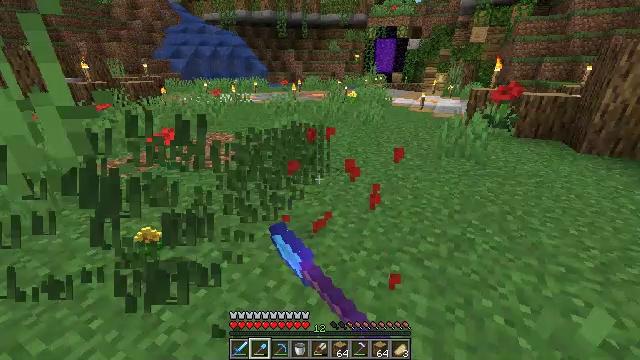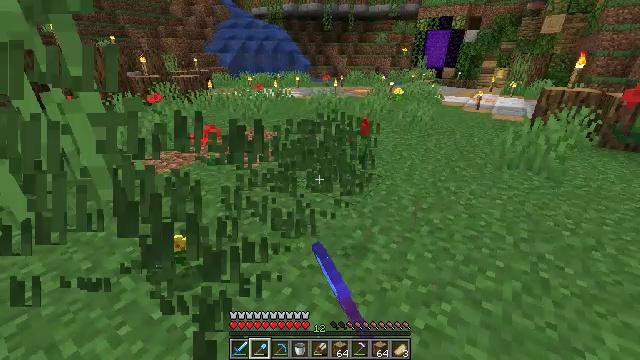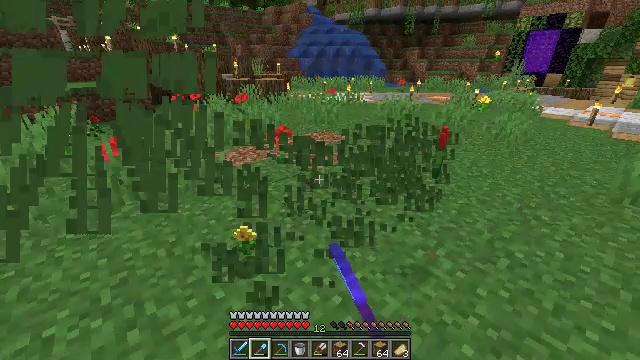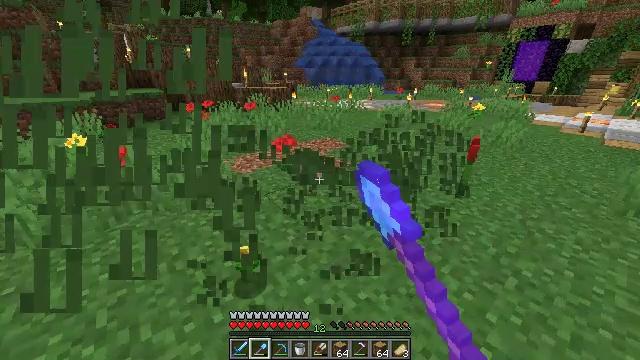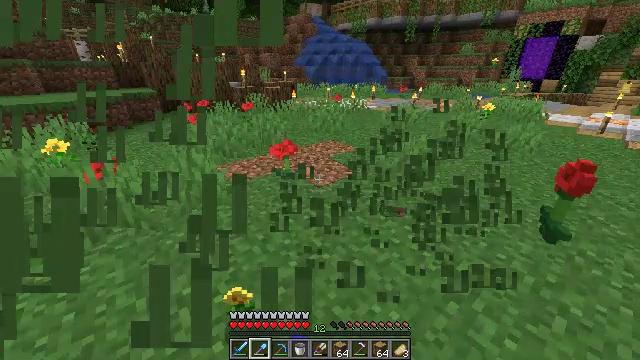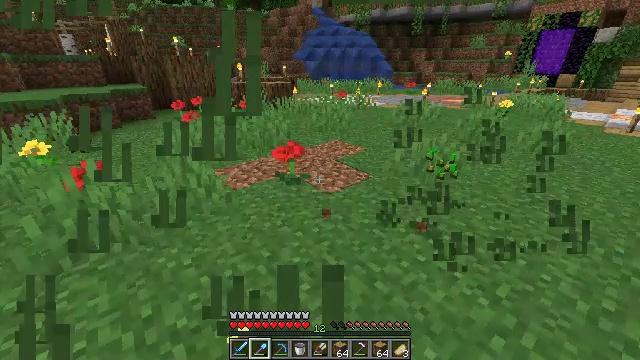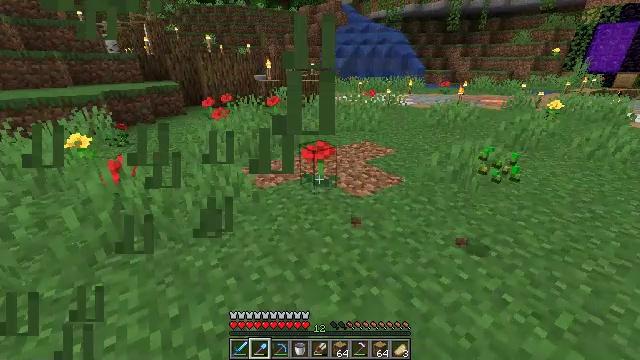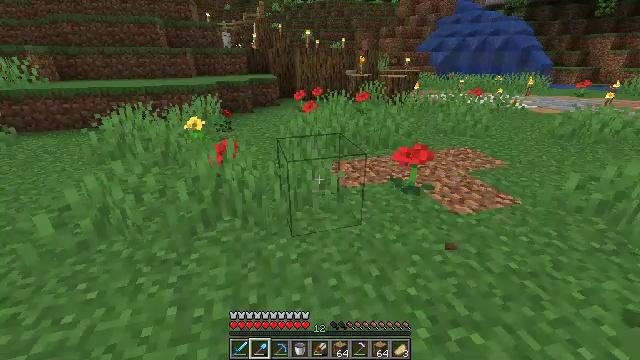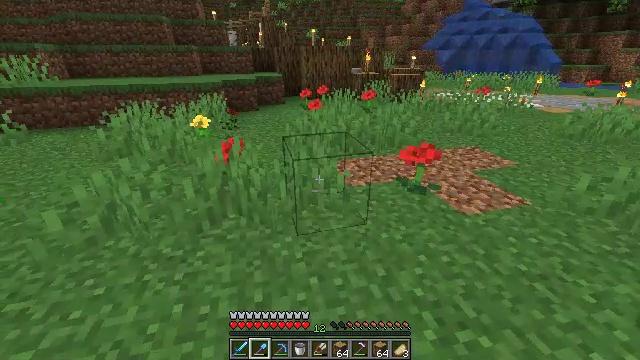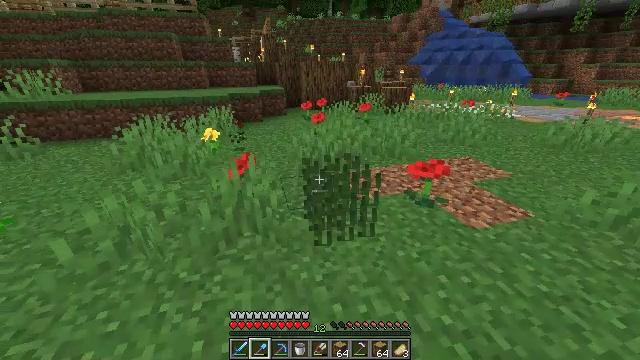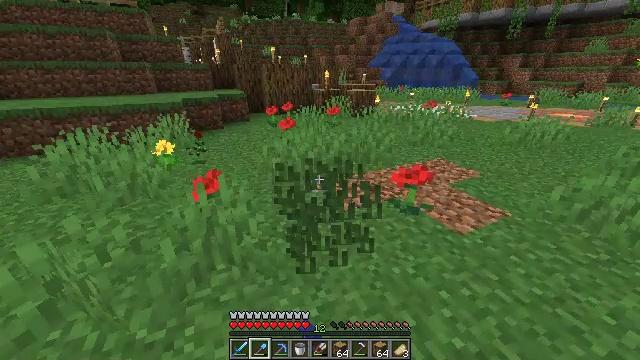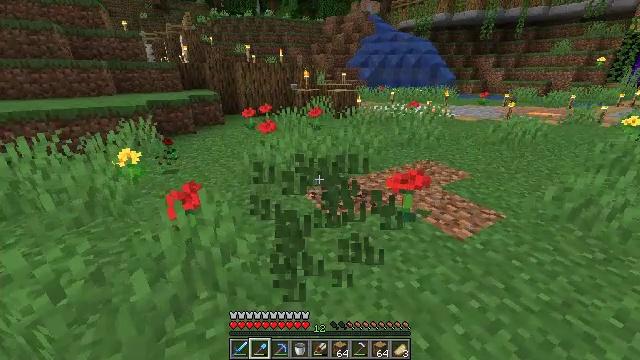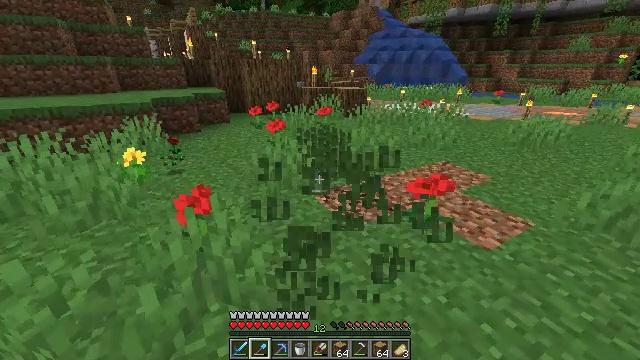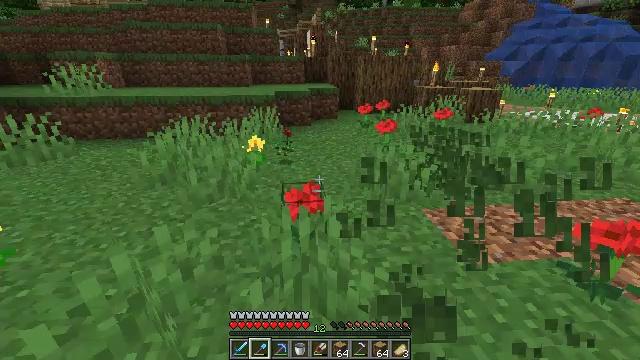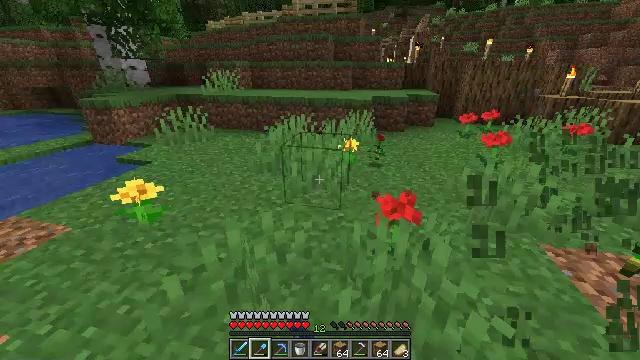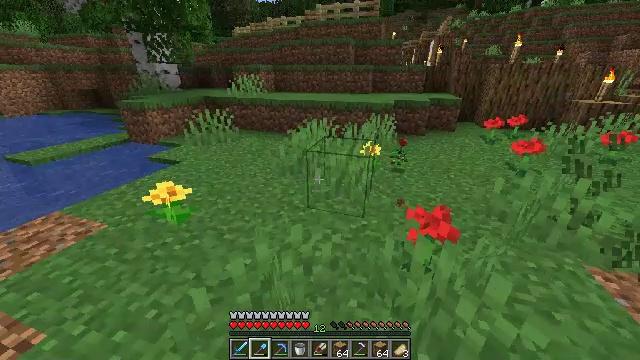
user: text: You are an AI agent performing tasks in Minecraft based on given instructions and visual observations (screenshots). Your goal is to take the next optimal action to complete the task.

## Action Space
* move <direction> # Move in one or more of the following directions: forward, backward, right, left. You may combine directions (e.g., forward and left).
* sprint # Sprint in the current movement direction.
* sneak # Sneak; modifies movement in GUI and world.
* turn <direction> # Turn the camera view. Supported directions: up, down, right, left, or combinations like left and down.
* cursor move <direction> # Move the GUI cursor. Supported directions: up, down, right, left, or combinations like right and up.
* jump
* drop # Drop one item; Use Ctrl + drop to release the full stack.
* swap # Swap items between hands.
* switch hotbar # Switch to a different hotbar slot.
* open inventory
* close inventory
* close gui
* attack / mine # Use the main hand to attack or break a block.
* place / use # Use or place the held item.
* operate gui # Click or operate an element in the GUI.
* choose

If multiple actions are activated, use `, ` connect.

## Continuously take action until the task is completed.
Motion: motion action
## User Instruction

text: Clear the ground by mining grass.
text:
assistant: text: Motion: move forward, turn left, attack / mine
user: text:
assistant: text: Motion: move forward, turn left, attack / mine
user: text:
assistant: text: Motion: move forward
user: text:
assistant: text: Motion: move forward and move left
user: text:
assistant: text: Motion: move forward and move left
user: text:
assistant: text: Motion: move forward and move left, turn left
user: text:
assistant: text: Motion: move forward and move left, turn left
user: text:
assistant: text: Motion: move forward and move left, turn left
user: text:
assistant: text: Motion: move forward and move left, turn right, attack / mine
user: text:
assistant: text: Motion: move forward and move left, turn right and up, attack / mine
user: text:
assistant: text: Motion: move forward and move left, turn right, attack / mine
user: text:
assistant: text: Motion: move forward and move left, turn left, attack / mine
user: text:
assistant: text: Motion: move forward and move left, turn left, attack / mine
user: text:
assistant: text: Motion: move forward and move left, turn left
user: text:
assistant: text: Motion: move forward and move left, turn left
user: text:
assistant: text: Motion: move forward and move left
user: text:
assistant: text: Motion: move forward and move left, turn right, attack / mine
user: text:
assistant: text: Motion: move forward and move left, turn right, attack / mine
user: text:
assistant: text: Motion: move forward, turn right, attack / mine
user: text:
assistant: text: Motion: move forward, turn right
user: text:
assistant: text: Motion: move forward, turn right
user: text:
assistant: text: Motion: no_op